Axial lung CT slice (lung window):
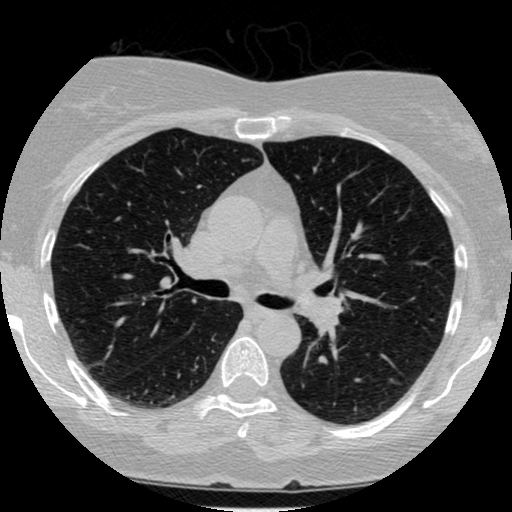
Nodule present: no